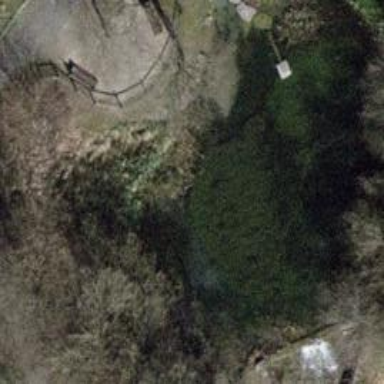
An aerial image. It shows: Serene pond surrounded by nature.